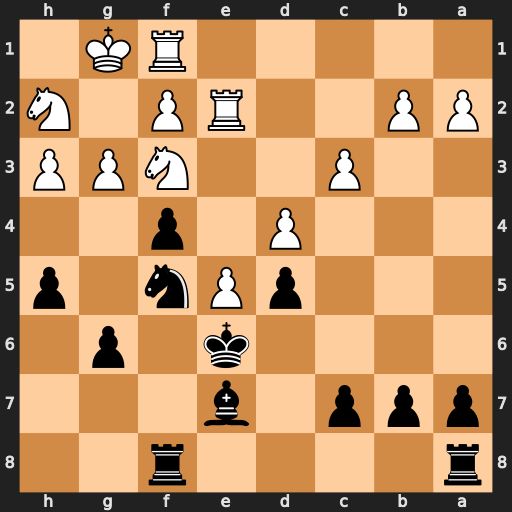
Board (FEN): r4r2/ppp1b3/4k1p1/3pPn1p/3P1p2/2P2NPP/PP2RP1N/5RK1
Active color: b
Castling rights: -
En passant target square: -
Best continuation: fxg3 fxg3 Nxg3